Lunar surface albedo tile
Center latitude: 21.845
Center longitude: 23.626
Resolution (meters per pixel, mean): 167.29
Tile area (km^2): 28979.45
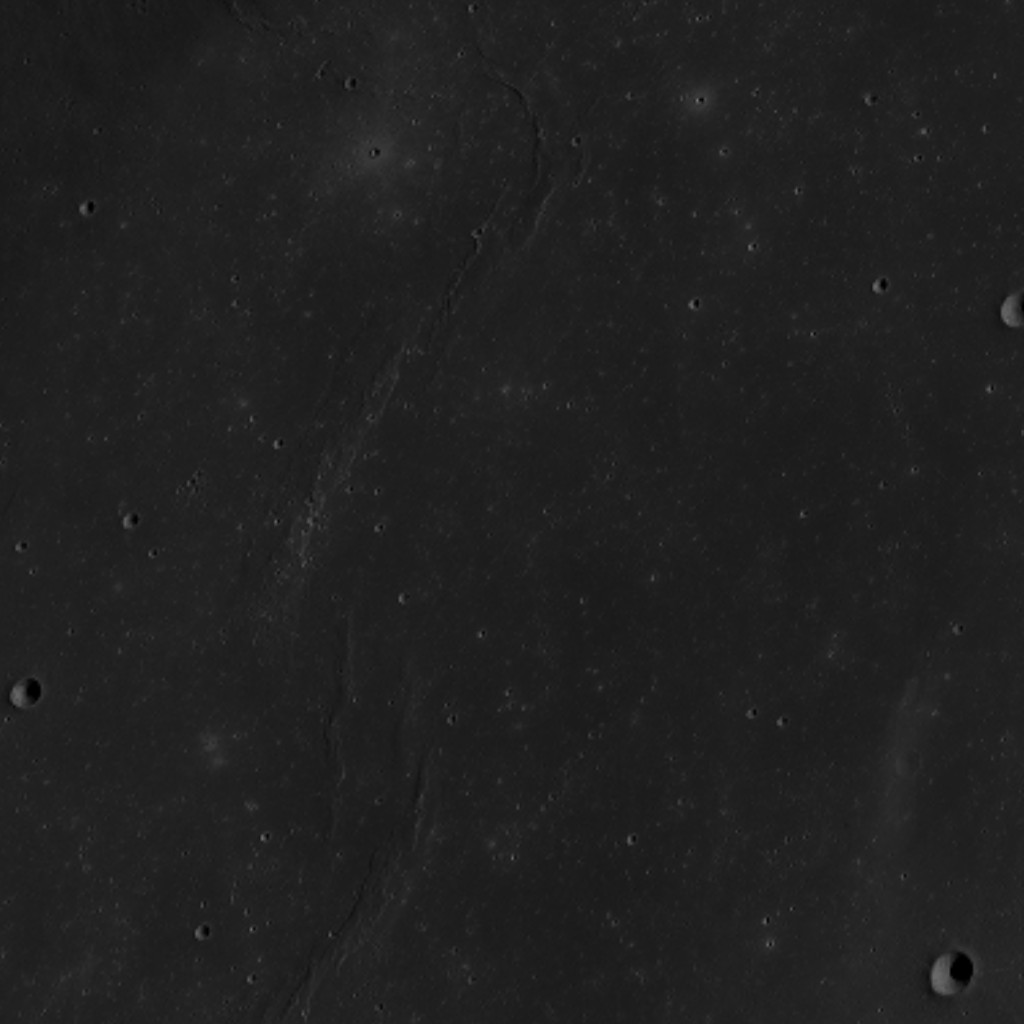